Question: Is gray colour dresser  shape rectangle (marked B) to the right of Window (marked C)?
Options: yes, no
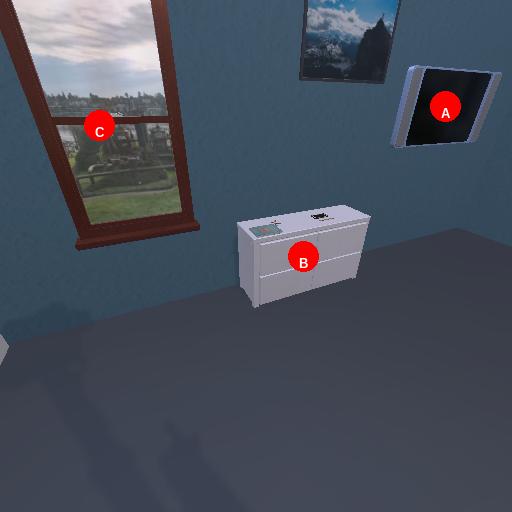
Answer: yes